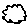
Label: cloud